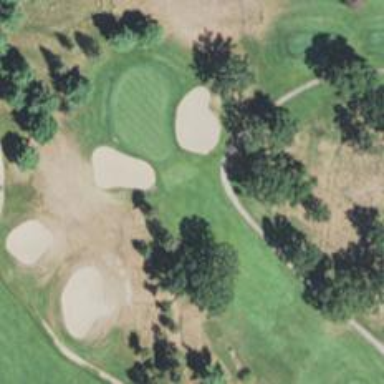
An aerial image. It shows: Golf hole.